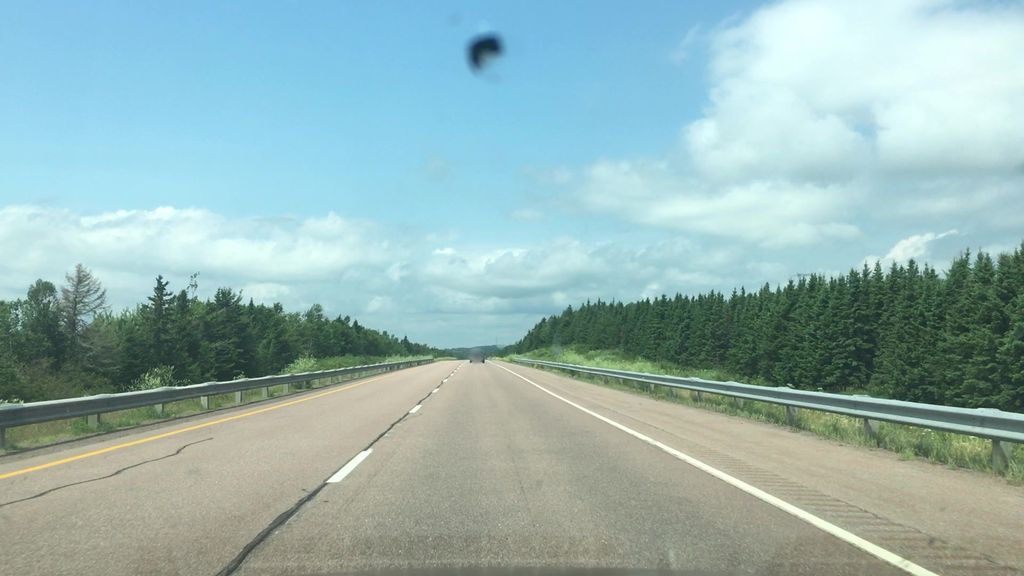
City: charlottetown